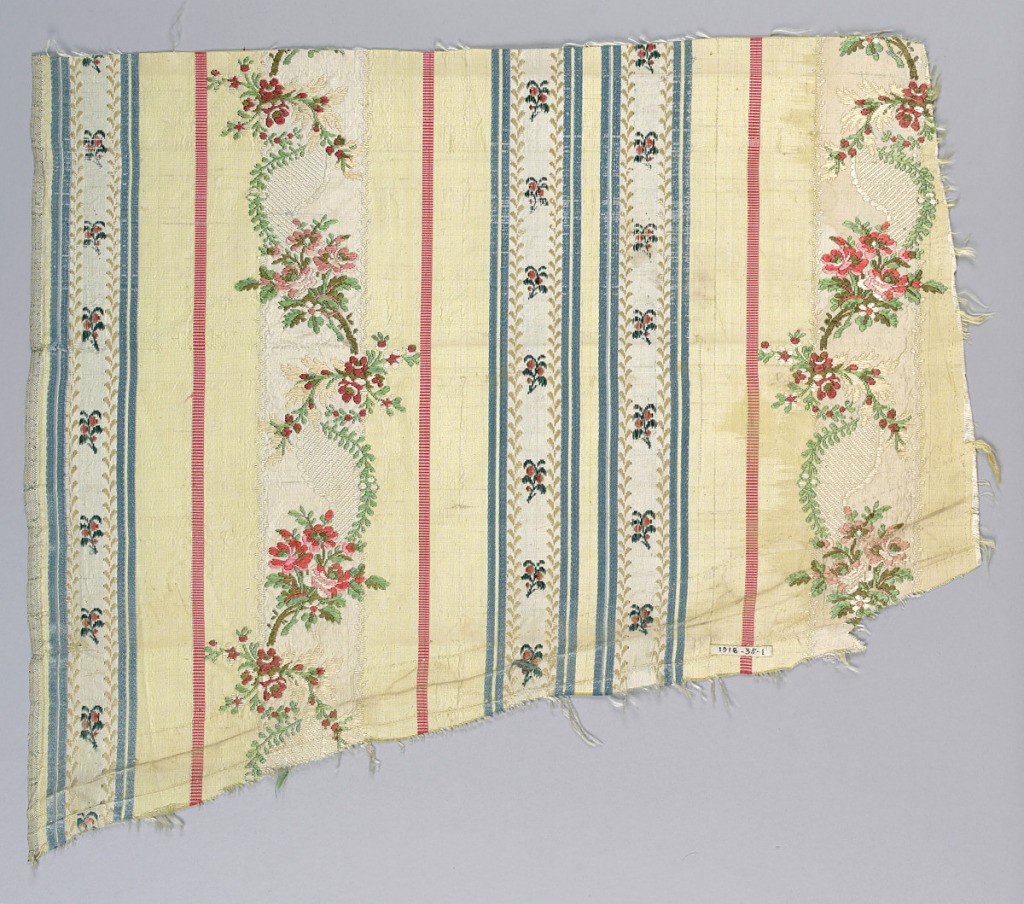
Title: Fragment
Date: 1750–1800
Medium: silk Technique: plain weave with supplementary weft
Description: Yellow and white striped dress fabric with serpentine flower and sprigs. Narrow white stripes have blue double guard borders with repeating sprig motif. Wider yellow stripes have two thin rose stripes and a central white stripe with trailing serpentine flower bouquets.